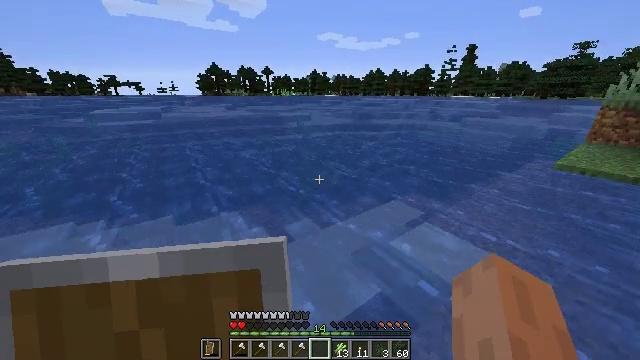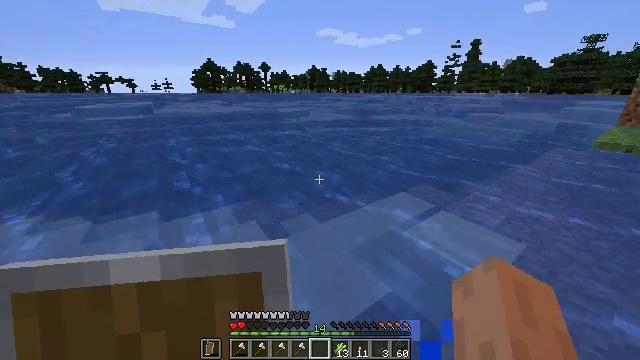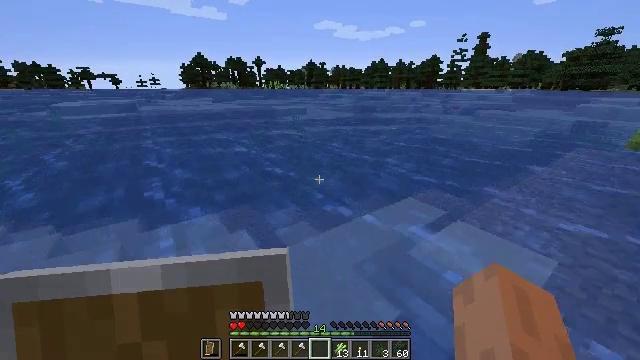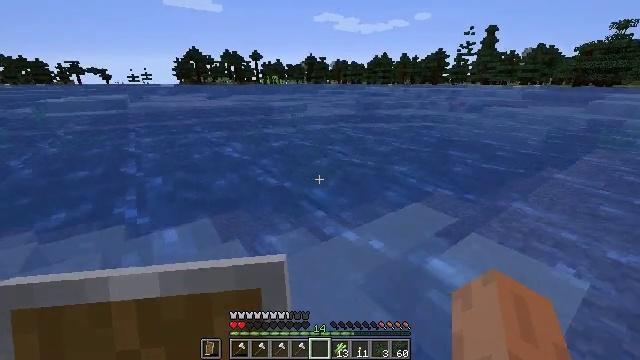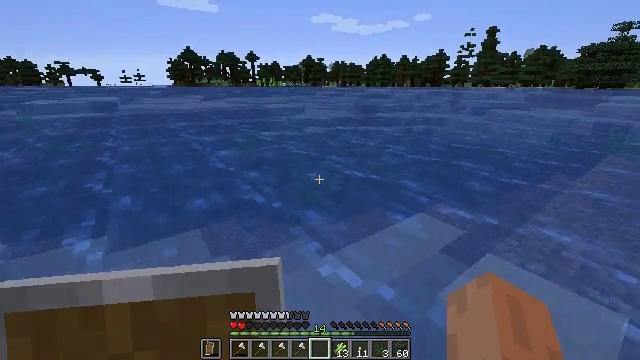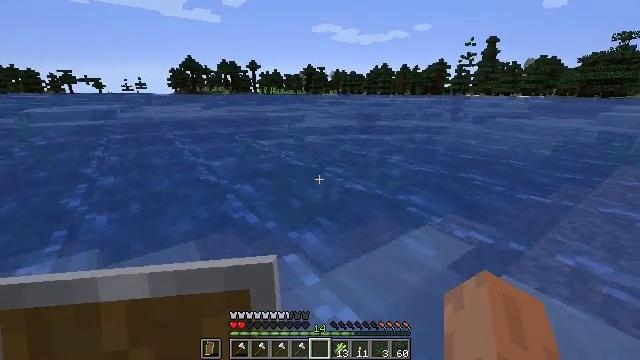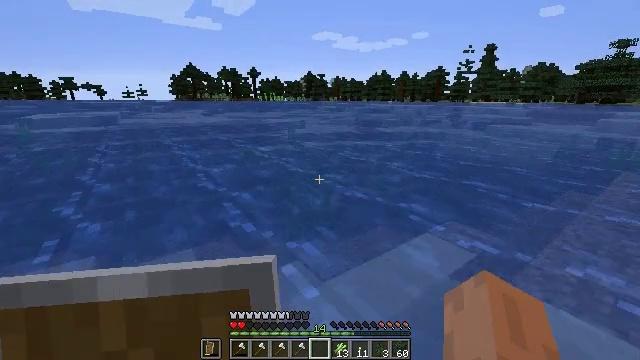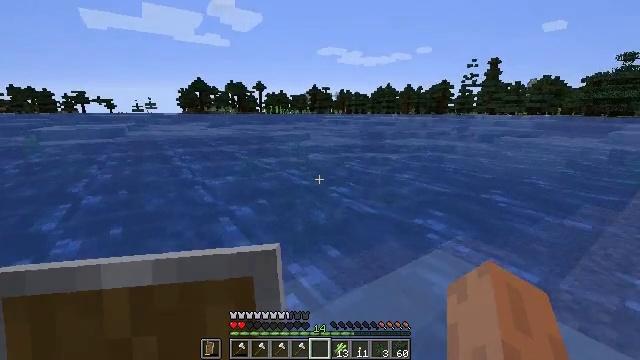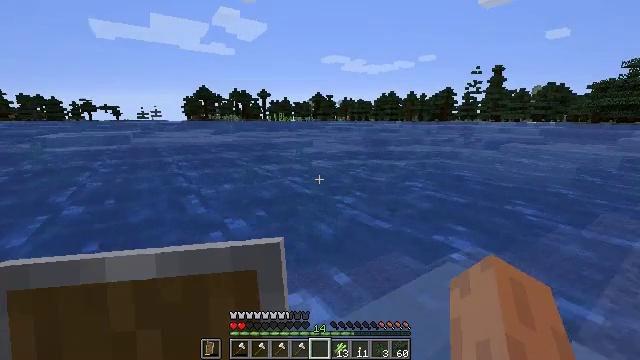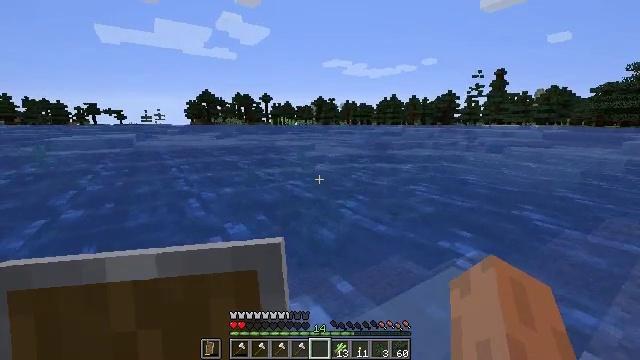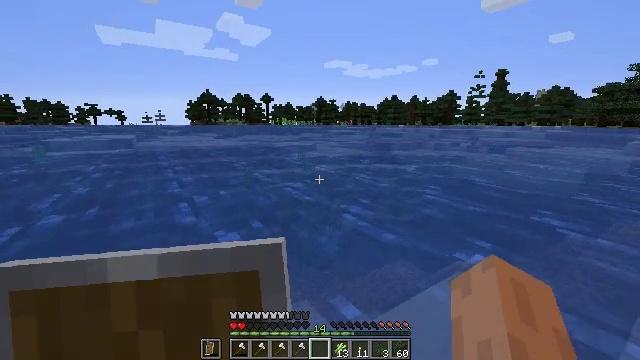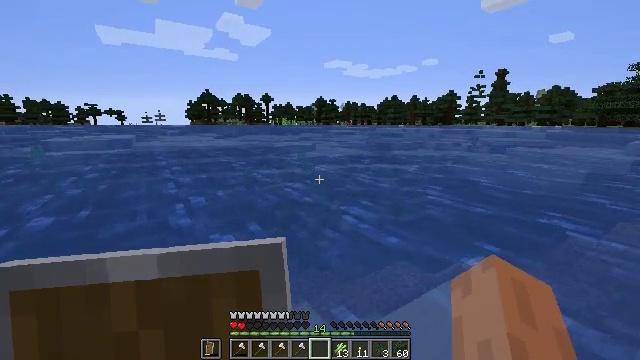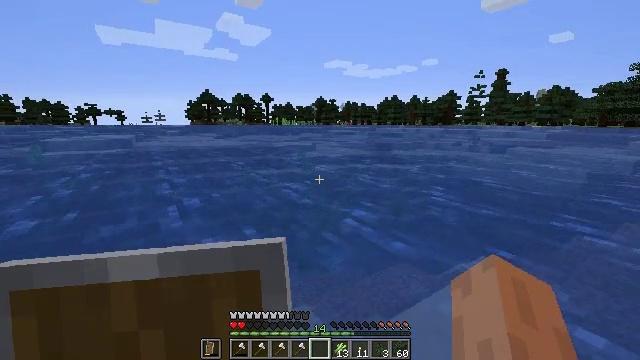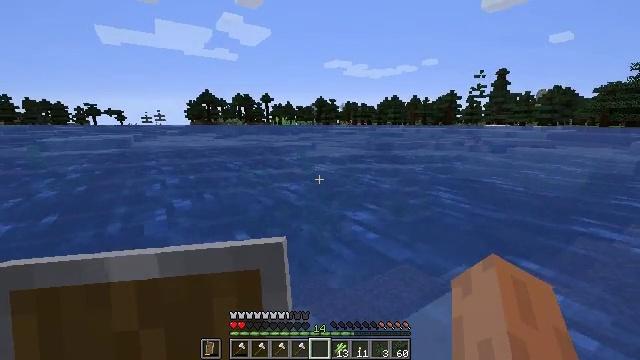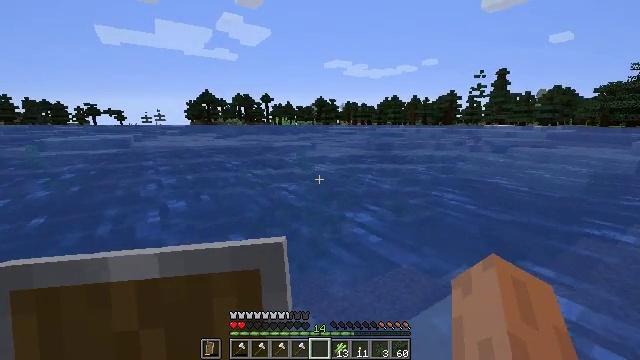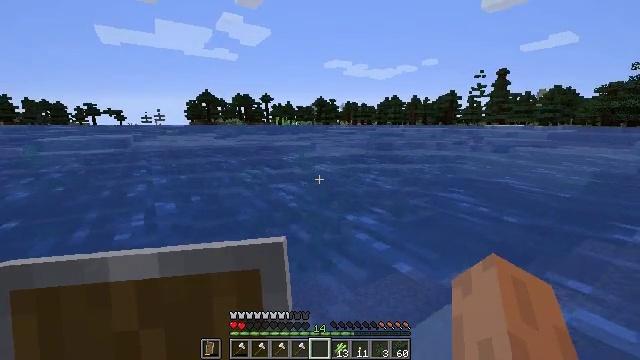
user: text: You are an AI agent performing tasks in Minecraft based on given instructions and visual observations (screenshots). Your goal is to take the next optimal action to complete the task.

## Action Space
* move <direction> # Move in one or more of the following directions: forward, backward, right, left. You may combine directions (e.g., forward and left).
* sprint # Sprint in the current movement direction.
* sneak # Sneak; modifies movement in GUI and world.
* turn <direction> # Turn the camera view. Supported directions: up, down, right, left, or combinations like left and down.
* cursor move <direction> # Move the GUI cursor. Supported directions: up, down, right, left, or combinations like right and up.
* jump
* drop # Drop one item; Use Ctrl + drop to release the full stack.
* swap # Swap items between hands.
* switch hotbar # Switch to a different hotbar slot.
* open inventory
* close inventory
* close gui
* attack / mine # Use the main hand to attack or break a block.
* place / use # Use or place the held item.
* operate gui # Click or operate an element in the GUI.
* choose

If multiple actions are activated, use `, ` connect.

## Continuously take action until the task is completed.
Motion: motion action
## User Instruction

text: Hunt fish.
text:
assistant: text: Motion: move forward, sprint
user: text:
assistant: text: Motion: move forward, sprint
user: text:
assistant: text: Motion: move forward, sprint
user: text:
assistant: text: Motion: move forward, sprint
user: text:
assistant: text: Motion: move forward, sprint, turn up
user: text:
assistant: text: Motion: move forward, sprint, turn up
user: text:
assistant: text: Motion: move forward, sprint, turn left and up
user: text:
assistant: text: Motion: move forward, sprint, turn up
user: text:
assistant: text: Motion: move forward, sprint
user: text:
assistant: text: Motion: move forward, sprint
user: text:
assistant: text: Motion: move forward, sprint
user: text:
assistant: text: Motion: move forward, sprint
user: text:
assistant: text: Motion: move forward, sprint
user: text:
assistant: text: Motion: move forward, sprint
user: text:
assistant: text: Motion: move forward, sprint
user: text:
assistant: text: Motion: move forward, sprint
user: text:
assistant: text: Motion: move forward, sprint
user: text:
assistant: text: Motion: move forward, sprint
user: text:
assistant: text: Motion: move forward, sprint
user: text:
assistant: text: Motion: move forward, sprint, turn down
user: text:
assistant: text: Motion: move forward, sprint, turn left and down
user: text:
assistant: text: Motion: move forward, sprint, turn down
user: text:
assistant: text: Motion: move forward, sprint
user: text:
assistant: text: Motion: move forward, sprint
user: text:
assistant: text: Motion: move forward, sprint
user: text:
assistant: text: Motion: move forward, sprint
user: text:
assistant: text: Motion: move forward, sprint
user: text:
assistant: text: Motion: move forward, sprint
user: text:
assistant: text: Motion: move forward, sprint
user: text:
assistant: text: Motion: move forward, sprint